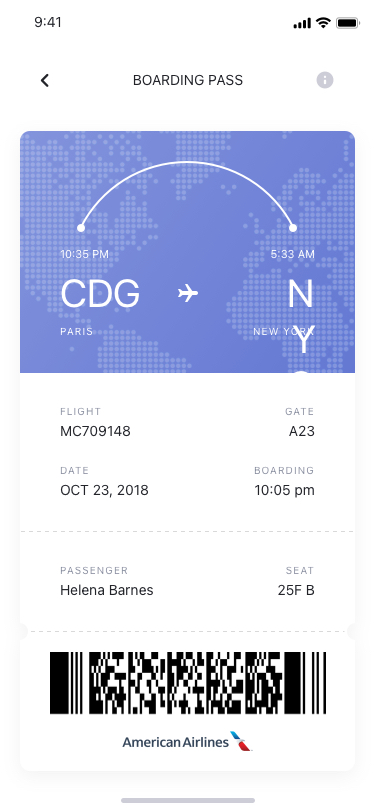
Text in this UI design:
Seat
25F B
Passenger
Helena Barnes
Boarding
10:05 pm
Gate
A23
Date
OCT 23, 2018
Flight
MC709148
New York
NYC
5:33 AM
Paris
CDG
10:35 PM